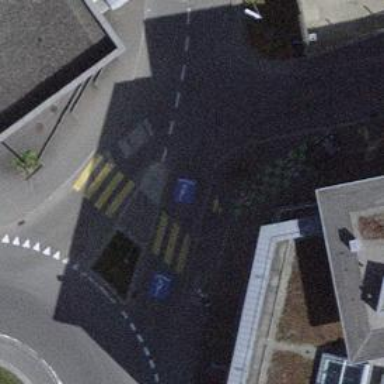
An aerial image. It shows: Kerb serving as barrier.